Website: crate-barrel
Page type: address-validator
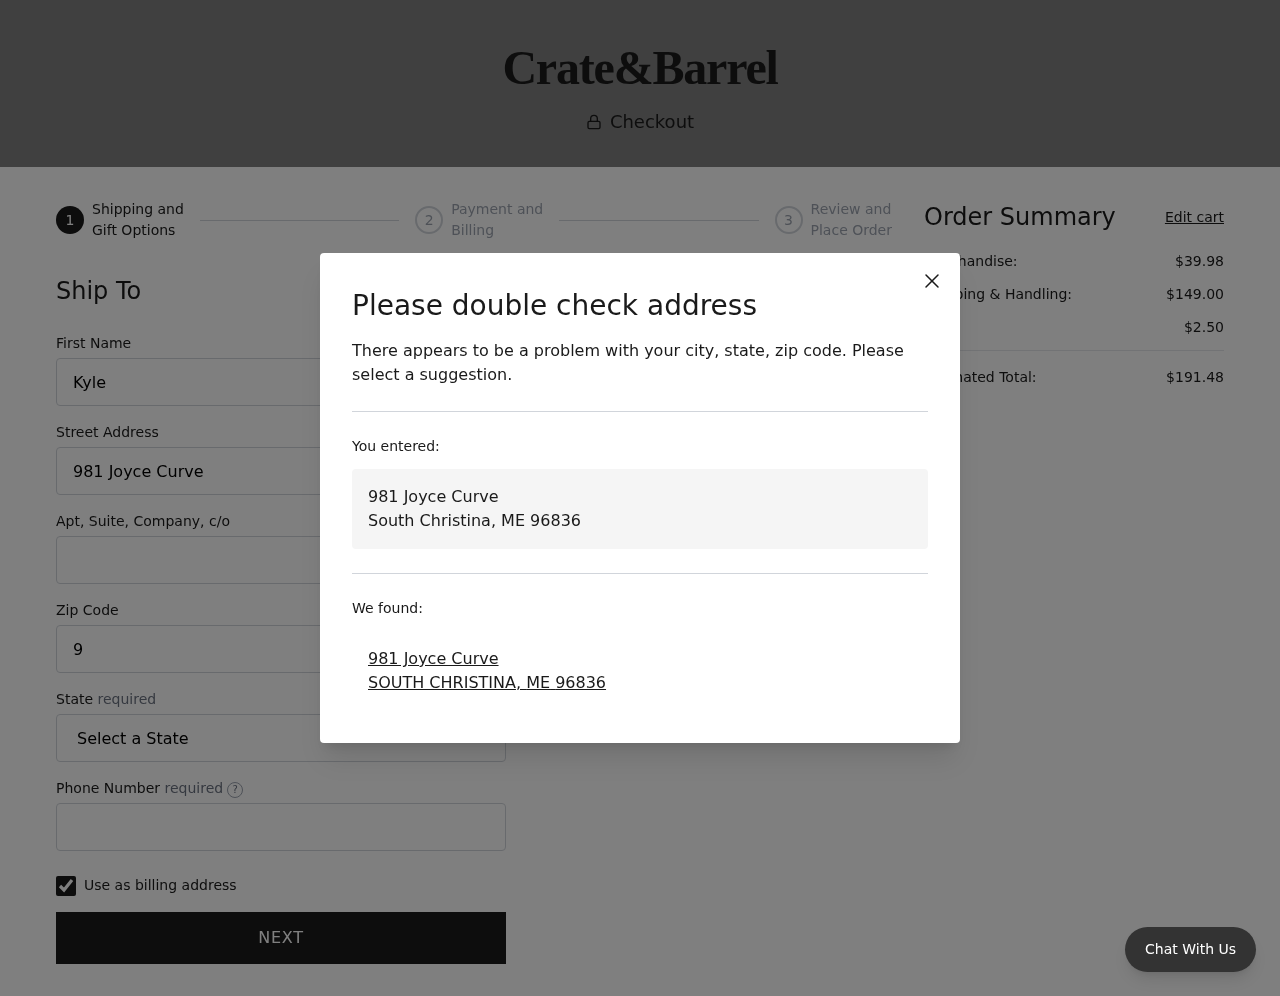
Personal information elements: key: PII_CITY
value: South Christina
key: PII_CITY
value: SOUTH CHRISTINA
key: PII_FIRSTNAME
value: Kyle
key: PII_PHONE
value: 8888527403
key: PII_POSTCODE
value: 96836
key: PII_STATE
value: Maine
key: PII_STATE_ABBR
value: ME
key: PII_STREET
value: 981 Joyce Curve
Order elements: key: ORDER_SUBTOTAL
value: $39.98
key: ORDER_SHIPPING_COST
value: $149.00
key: ORDER_TAX
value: $2.50
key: ORDER_TOTAL
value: $191.48